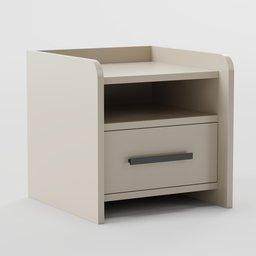
Label: furniture